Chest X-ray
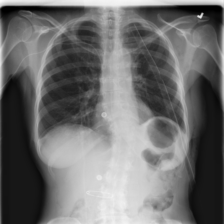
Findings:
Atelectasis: negative
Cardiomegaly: negative
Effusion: negative
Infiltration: negative
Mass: negative
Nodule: negative
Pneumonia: negative
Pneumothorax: positive
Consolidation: negative
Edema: negative
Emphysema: negative
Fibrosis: negative
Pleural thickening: negative
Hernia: negative